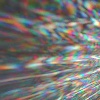
Label: sunburn